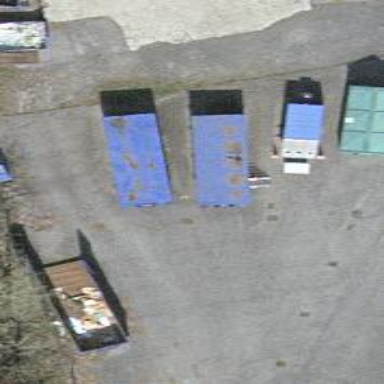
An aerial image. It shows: Recycling center.